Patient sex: M
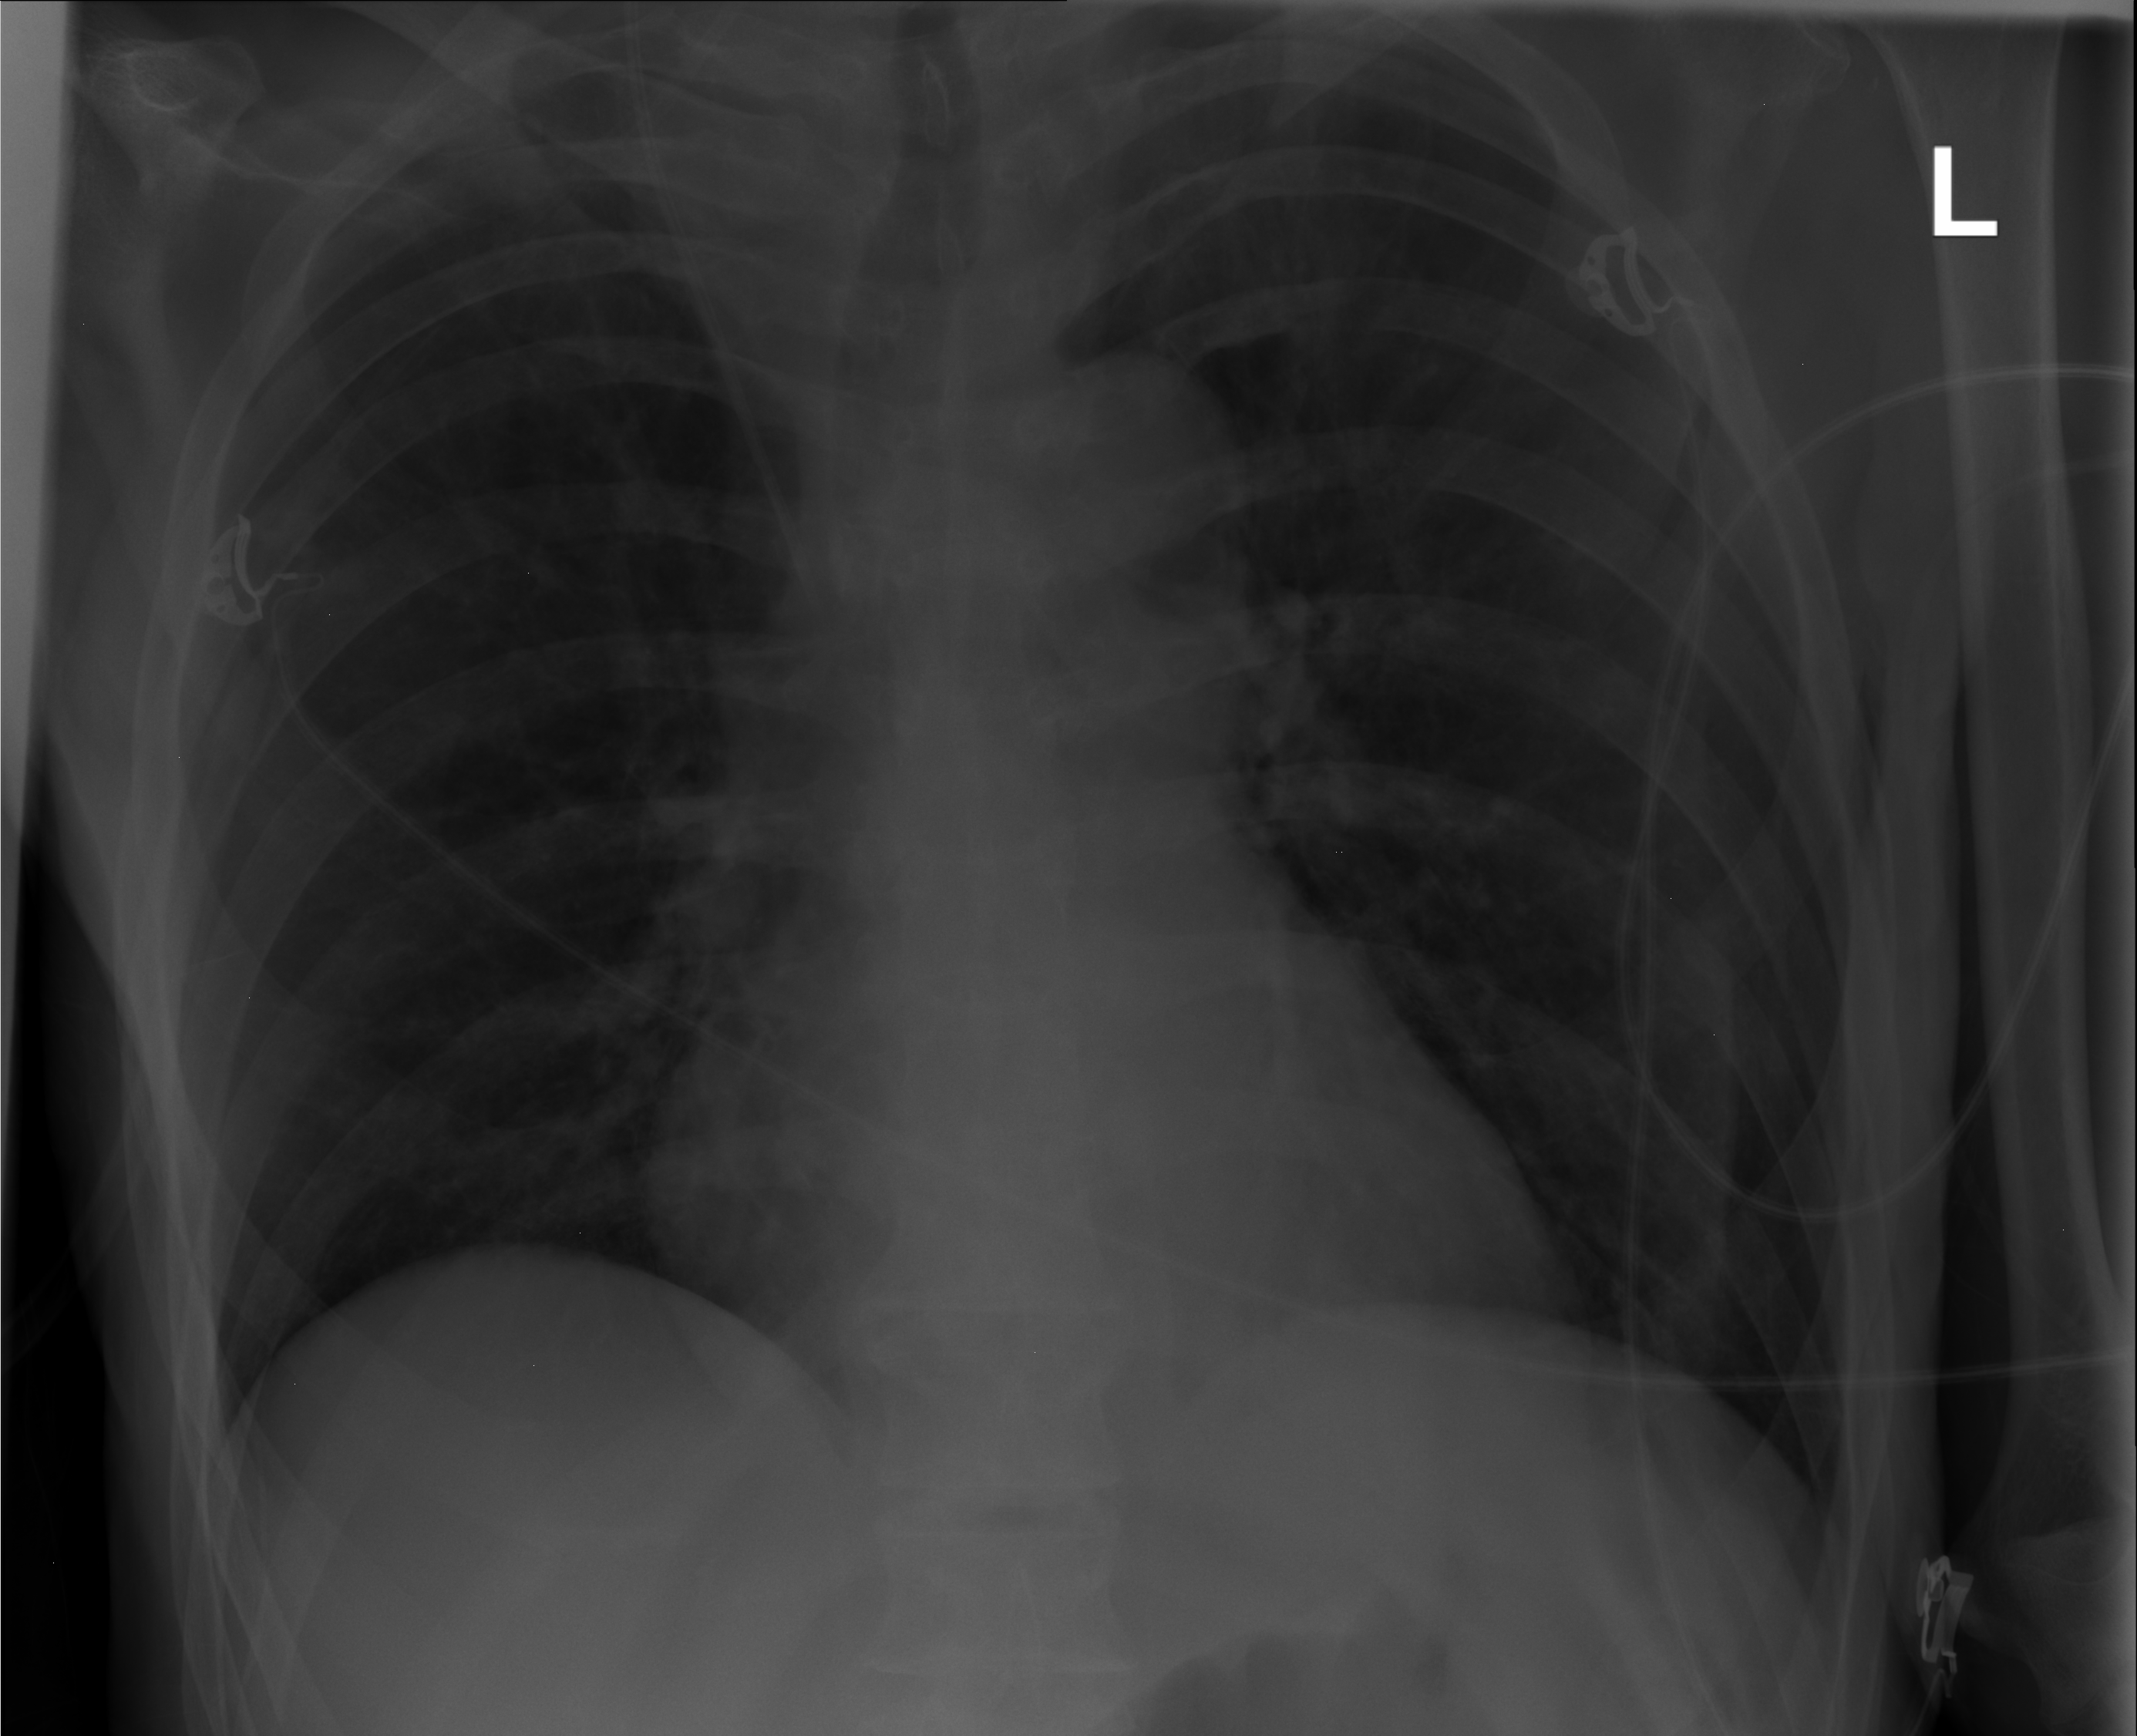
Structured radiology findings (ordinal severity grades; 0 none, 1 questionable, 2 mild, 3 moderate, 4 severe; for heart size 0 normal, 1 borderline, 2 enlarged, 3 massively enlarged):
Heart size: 0
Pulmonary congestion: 1
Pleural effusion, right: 0
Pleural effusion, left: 0
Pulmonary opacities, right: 0
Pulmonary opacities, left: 0
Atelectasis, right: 0
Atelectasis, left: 0